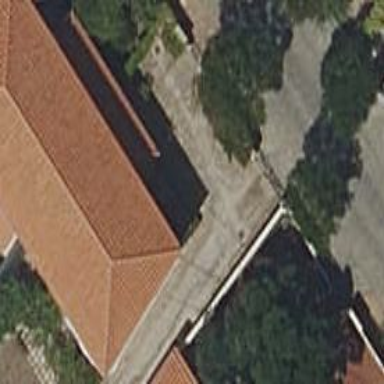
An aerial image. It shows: Terrace building.